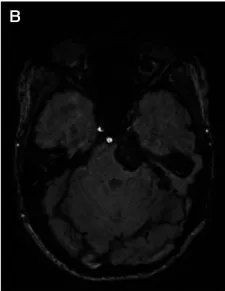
Shows images before and after the second operation via a subtemporal Kawase-Dolenc approach. Susceptibility weighted image demonstrate the lesion filling Meckel's cave extending along the cisternal segment of the trigeminal nerve and invaginating the brain.
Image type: radiology (mri)